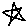
Label: star